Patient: sex M, age 53
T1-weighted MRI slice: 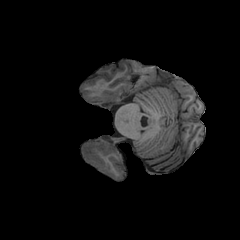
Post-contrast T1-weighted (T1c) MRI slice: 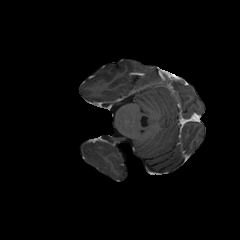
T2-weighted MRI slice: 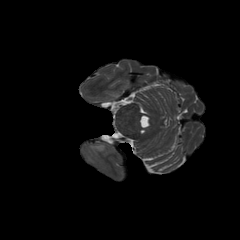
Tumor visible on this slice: yes
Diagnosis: Astrocytoma, IDH-mutant
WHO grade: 4